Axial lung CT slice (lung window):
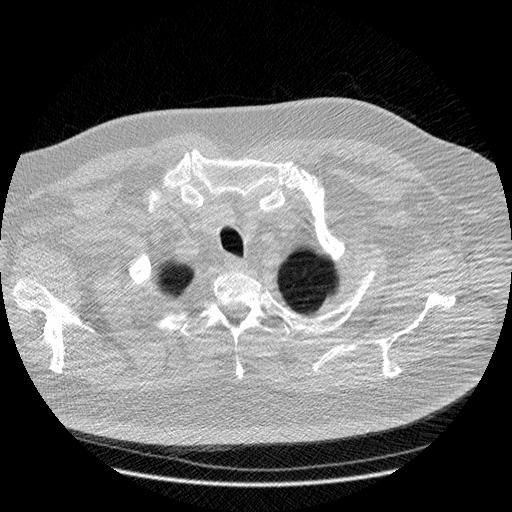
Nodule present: no